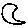
Label: moon